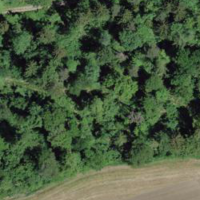
EUNIS habitat code: 44
Species observed at this site:
Clinopodium vulgare
Symphoricarpos albus